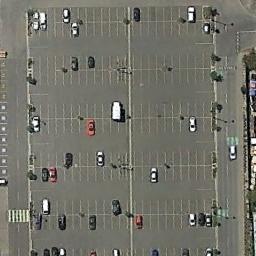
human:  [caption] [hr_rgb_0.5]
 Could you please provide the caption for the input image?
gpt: The parking lot has some parked cars but lots of parking spaces are still empty .

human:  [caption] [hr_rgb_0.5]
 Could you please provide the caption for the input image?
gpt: There are some cars on the parking lot .

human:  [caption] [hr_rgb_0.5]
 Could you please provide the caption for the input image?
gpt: Four rows of cars were parked in the open space in front of the building .

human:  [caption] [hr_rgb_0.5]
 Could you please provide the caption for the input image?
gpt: Many cars of different styles and colors are on the parking lot .

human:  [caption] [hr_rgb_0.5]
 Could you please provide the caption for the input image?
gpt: There are some cars and many empty space on the parking lot .